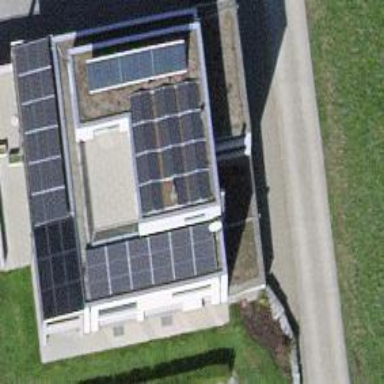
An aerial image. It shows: Solar power generator.